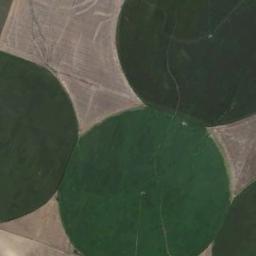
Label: circular_farmland